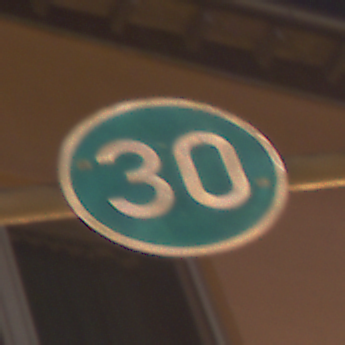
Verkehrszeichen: VorgeschriebeneMindestgeschwindigkeit
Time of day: Night
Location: Outdoor (Urban)
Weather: Clear
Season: NotSpecified
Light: Artificial